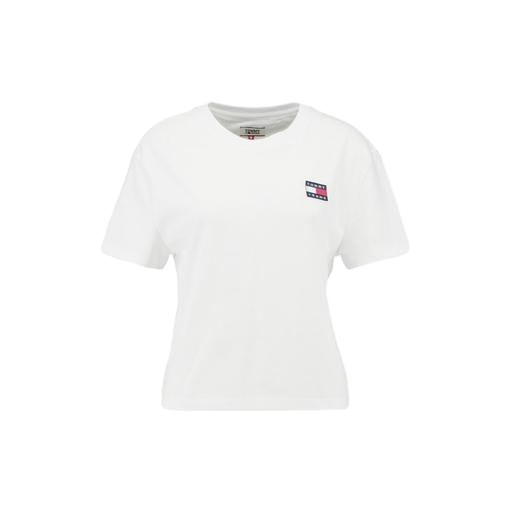
white logo-embroidered t-shirt, white logo-print t-shirt, multicolor flag graphic t-shirt, white background